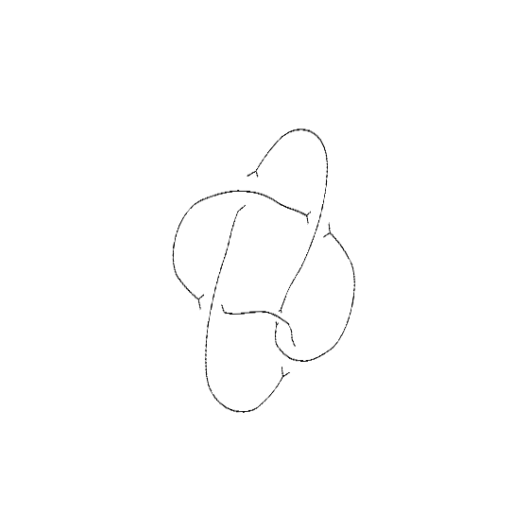
Crossing number: 5